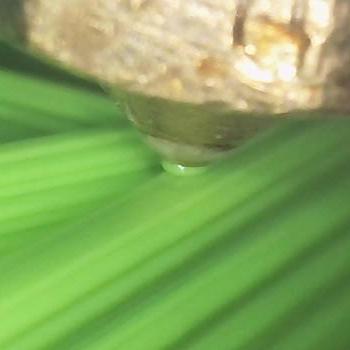
Flow rate: 158%